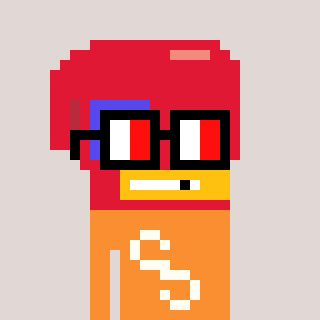
a pixel art character with square glasses with black frames and red eyes, a boxing glove-shaped head and a orange-colored body on a warm background